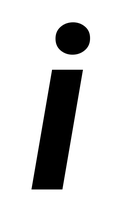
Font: Roboto-Italic_Bold_Italic